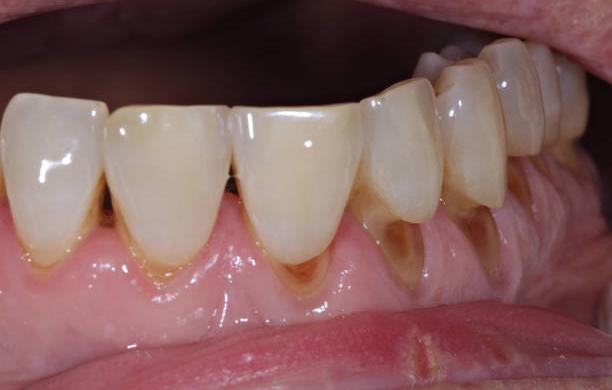
Condition: Gingivitis